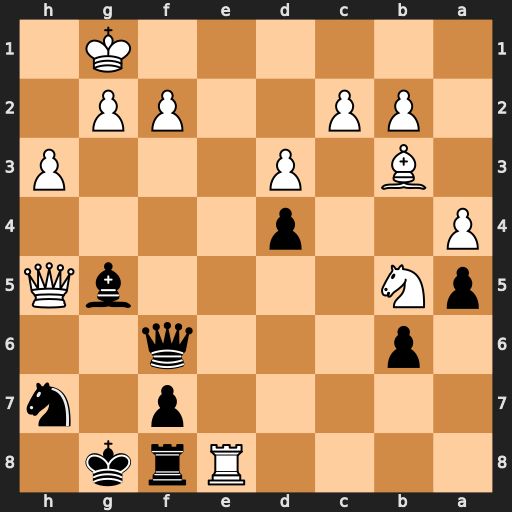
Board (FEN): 4Rrk1/5p1n/1p3q2/pN4bQ/P2p4/1B1P3P/1PP2PP1/6K1
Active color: b
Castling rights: -
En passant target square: -
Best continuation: Rxe8 Qxf7+ Qxf7 Bxf7+ Kxf7